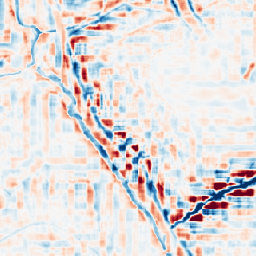
Category: wavelet
Decomposition family: wavelet_reverse_biorthogonal
Decomposition parameters: wavelet: rbio3.5
level: 4
Upsampling method: nearest
Upsampling parameters: scale: 8
Upsampling scale: 8